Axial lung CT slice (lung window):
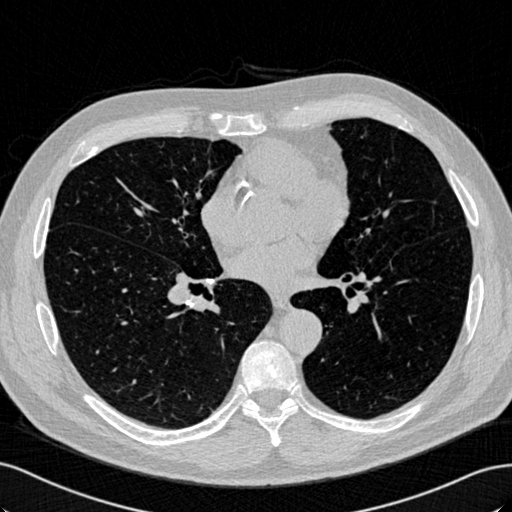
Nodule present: no